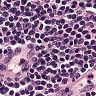
Metastatic tissue present: no